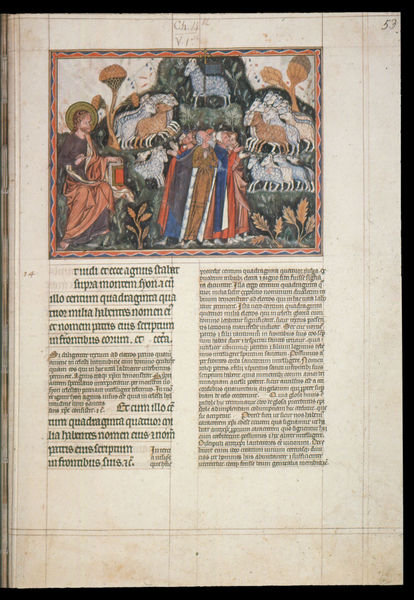
Titel: Douce Apokalypse (Apokalypse in französischer und lateinischer Prosa mit französischen und lateinischen Glossen)
Institution: Oxford, Bodleian Library
Schlagwörter: berg, blau, laub, umhang, weiß, wolken, menschen, männer, blüten, rot, tiere, bibel, rahmen, bild, mantel, blatt, pflanzen, pferde, schrift, buch, seite, illustration, text, buchstaben, christus, jesus, jesus christus, eiche, heilige, bumen, christen, lämmer, schafe, hirte, handschrift, abbildung, erlöser, latein, apostel, manuskript, messias, gottessohn, sohn gottes, christkind, guter hirte, bergpredigt, textspalte, christkönig, heilland, erretter, jesus von nazaret, guter, gläibige, gäübige, christus mit lämmern, menschen die zuhören